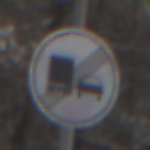
Verkehrszeichen: EndeUeberholverbotKraftfahrzeuge
Umgebung: Outdoor, Nature
Tageszeit: MorningAfternoon
Wetter: PartlyCloudy
Licht: Natural
Jahreszeit: Winter
Kontrast: HighContrast